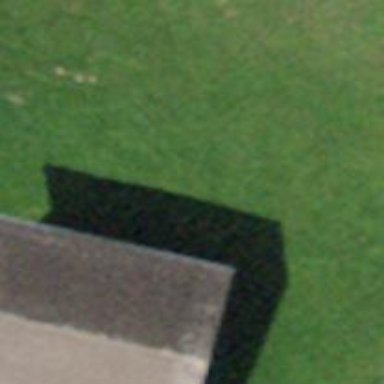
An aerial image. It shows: Barn.